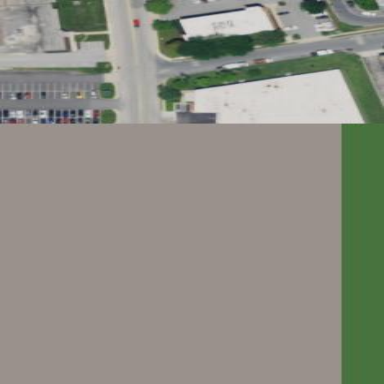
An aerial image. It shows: Building that serves as storage rental shop.